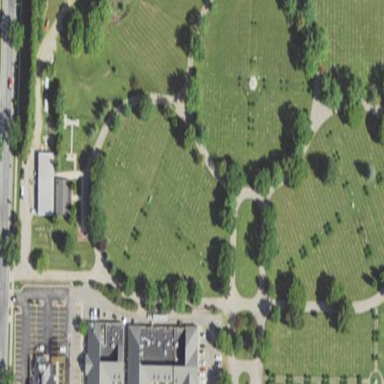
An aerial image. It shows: Cemetery.